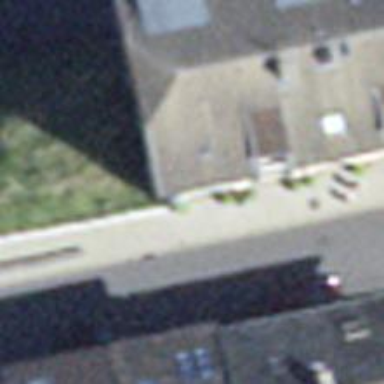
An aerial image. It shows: Restaurant.